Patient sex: M
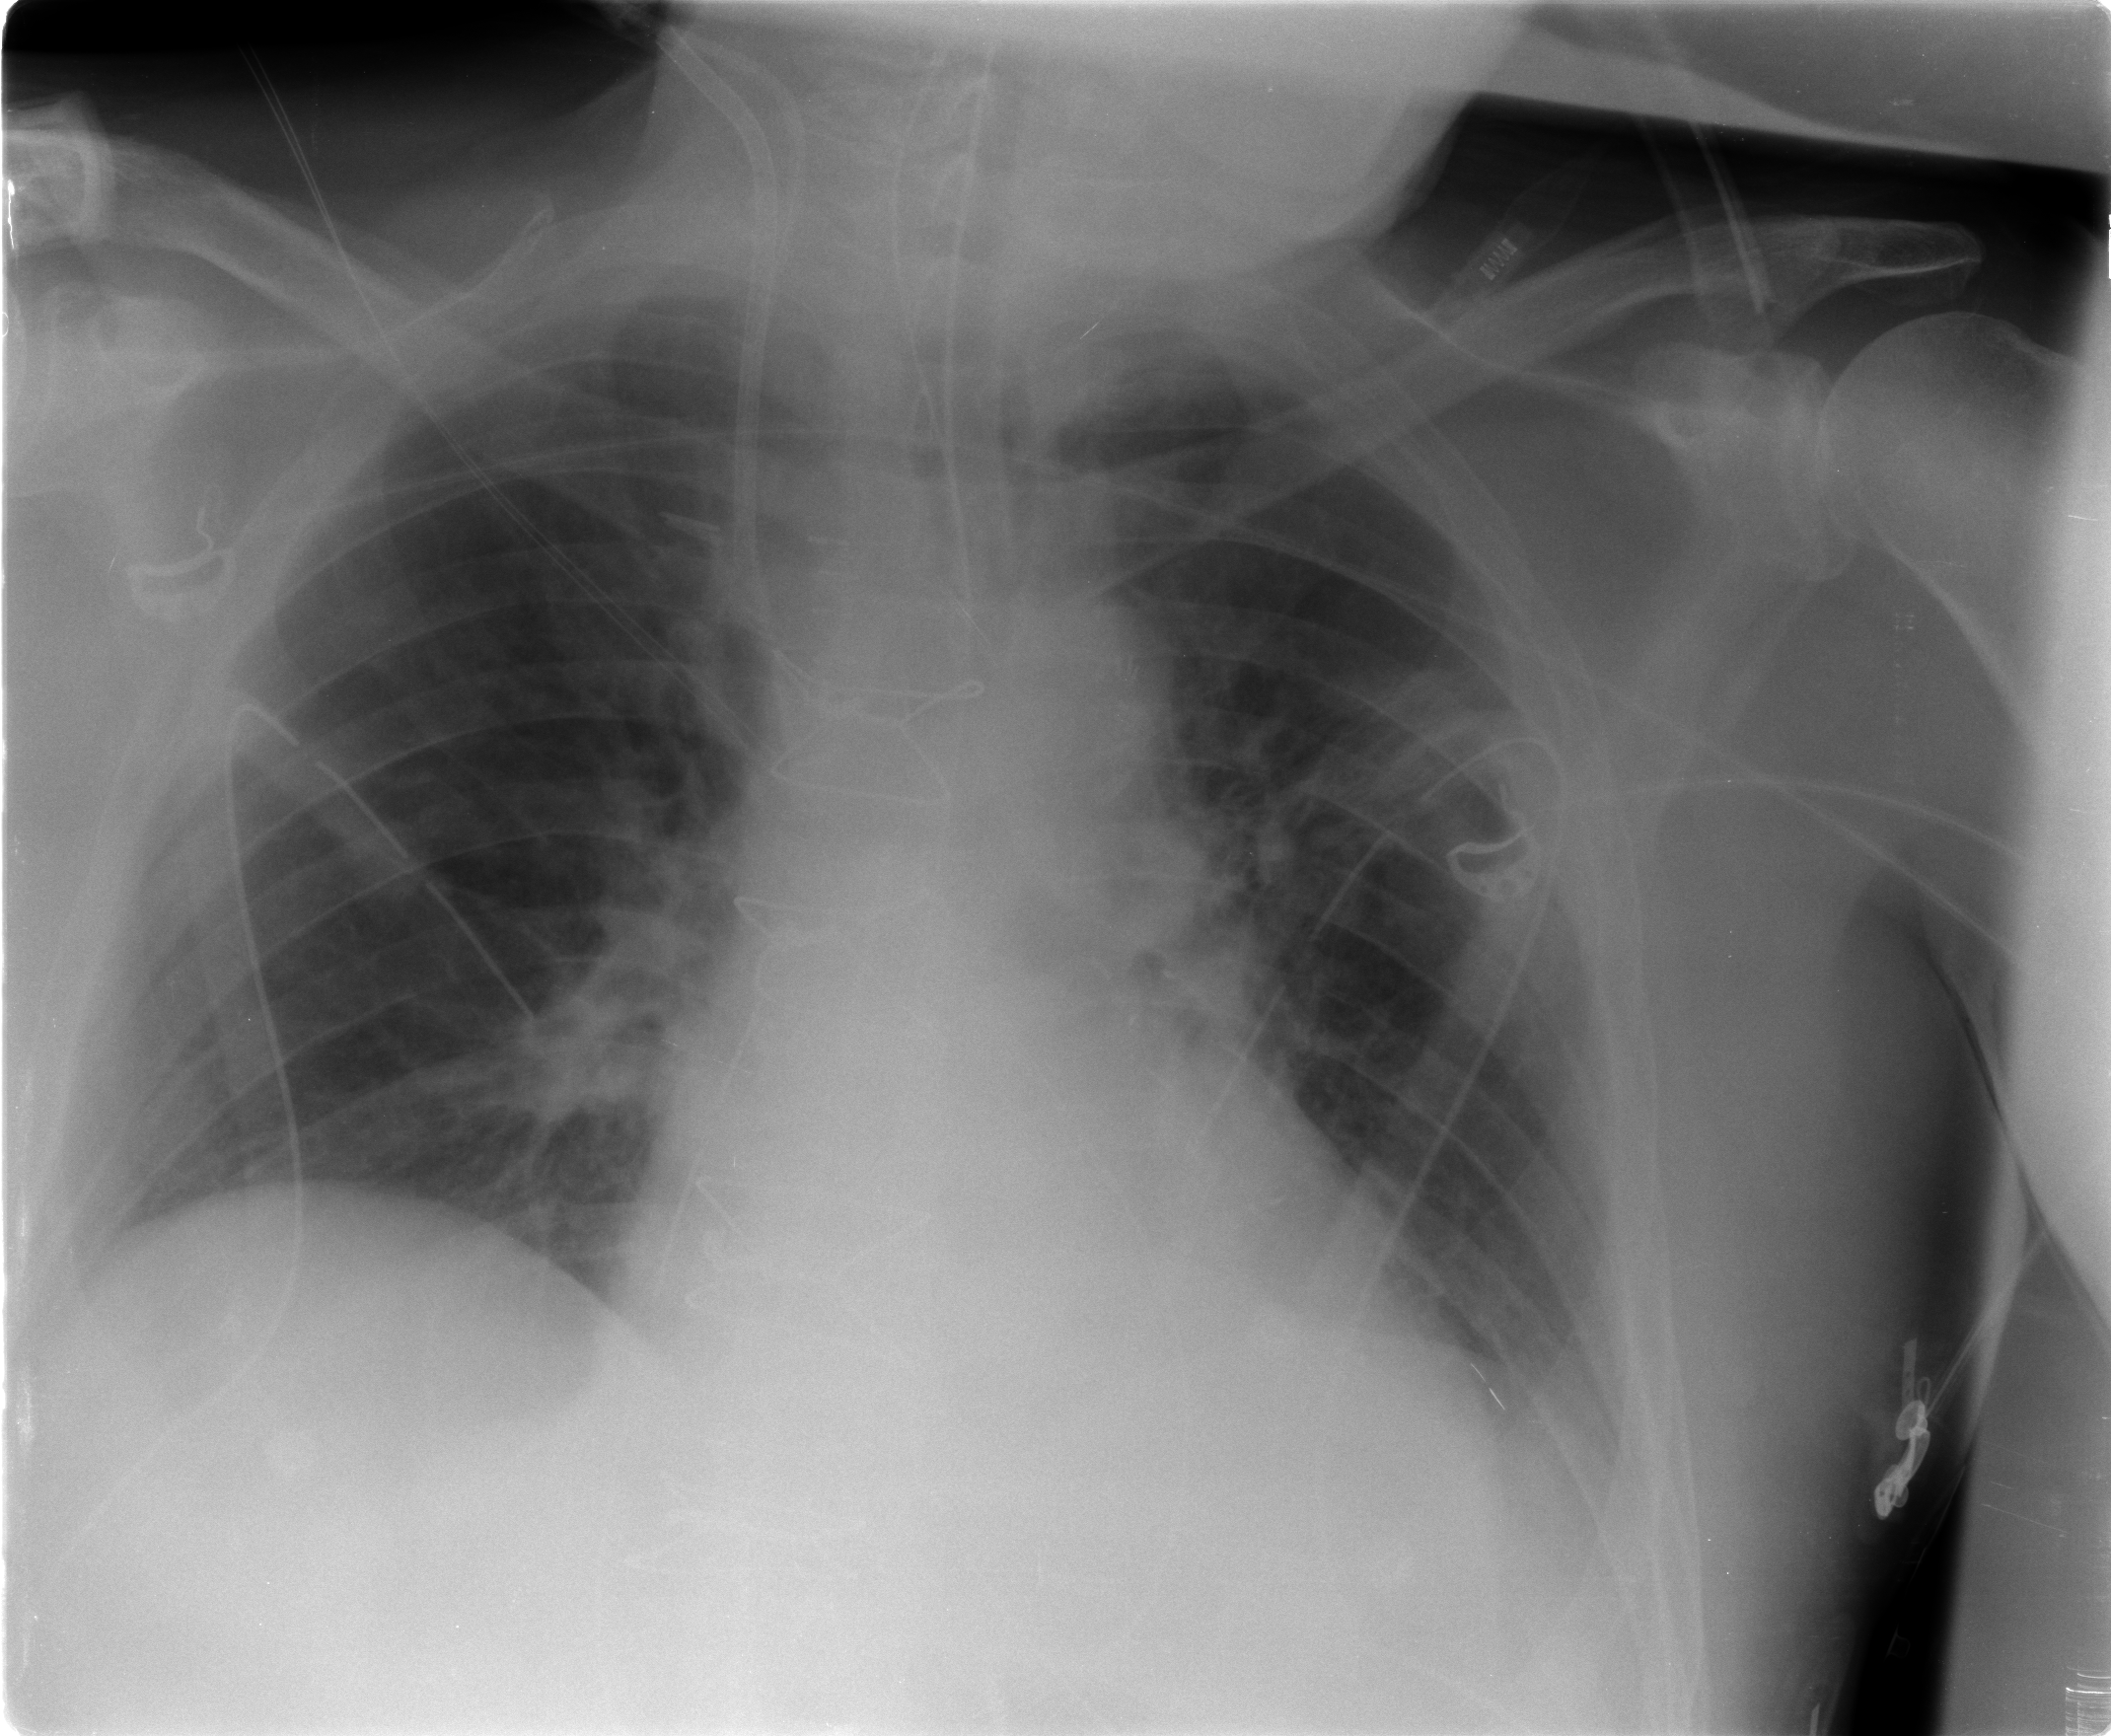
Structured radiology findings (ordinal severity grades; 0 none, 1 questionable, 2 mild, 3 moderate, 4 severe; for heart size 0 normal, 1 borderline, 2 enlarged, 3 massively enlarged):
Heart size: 0
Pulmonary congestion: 1
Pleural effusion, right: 1
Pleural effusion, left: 1
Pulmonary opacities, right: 0
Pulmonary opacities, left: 0
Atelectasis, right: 0
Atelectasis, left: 0